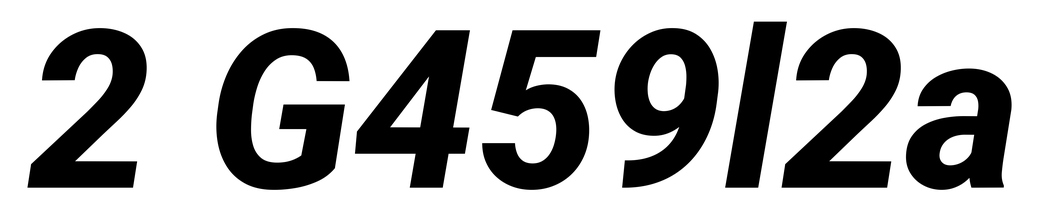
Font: Roboto-Italic_ExtraBold_Italic